Question: Of course we are dealing here with SDK 11 and above.
I intend to do something similar to this:

Next to each in that 'PopupMenu', I would like to place an .
I created an 'XML' file and placed it in '/menu':
'''
<menu xmlns:android="http://schemas.android.com/apk/res/android" >
<item
android:id="@+id/action_one"
android:title="Sync"
android:icon="@android:drawable/ic_popup_sync"
/>
<item
android:id="@+id/action_two"
android:title="About"
android:icon="@android:drawable/ic_dialog_info"
/>
</menu>
'''
As you noticed, in the xml file I am defining the icons I want, however, when the popup menu shows, it is showing them without the icons. What should I do to make those 2 icons appear?
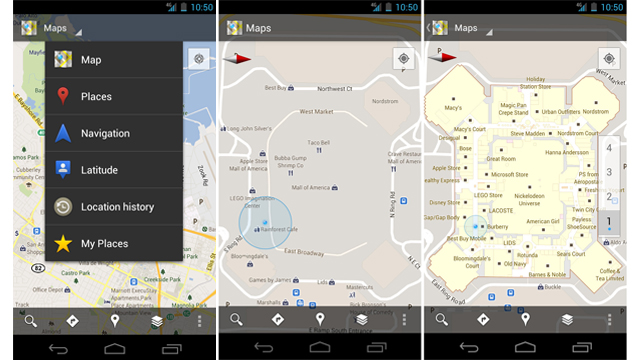
Answer: I would implement it otherwise:
Create a 'PopUpWindow' layout:
'''
<?xml version="1.0" encoding="utf-8"?>
<LinearLayout xmlns:android="http://schemas.android.com/apk/res/android"
android:id="@+id/llSortChangePopup"
android:layout_width="wrap_content"
android:layout_height="wrap_content"
android:background="@drawable/sort_popup_background"
android:orientation="vertical" >
<TextView
android:id="@+id/tvDistance"
android:layout_width="match_parent"
android:layout_height="wrap_content"
android:text="@string/distance"
android:layout_weight="1.0"
android:layout_marginLeft="20dp"
android:paddingTop="5dp"
android:gravity="center_vertical"
android:textColor="@color/my_darker_gray" />
<ImageView
android:layout_marginLeft="11dp"
android:layout_width="wrap_content"
android:layout_height="wrap_content"
android:src="@drawable/sort_popup_devider"
android:contentDescription="@drawable/sort_popup_devider"/>
<TextView
android:id="@+id/tvPriority"
android:layout_width="match_parent"
android:layout_height="wrap_content"
android:text="@string/priority"
android:layout_weight="1.0"
android:layout_marginLeft="20dp"
android:gravity="center_vertical"
android:clickable="true"
android:onClick="popupSortOnClick"
android:textColor="@color/my_black" />
<ImageView
android:layout_marginLeft="11dp"
android:layout_width="wrap_content"
android:layout_height="wrap_content"
android:src="@drawable/sort_popup_devider"
android:contentDescription="@drawable/sort_popup_devider"/>
<TextView
android:id="@+id/tvTime"
android:layout_width="match_parent"
android:layout_height="wrap_content"
android:text="@string/time"
android:layout_weight="1.0"
android:layout_marginLeft="20dp"
android:gravity="center_vertical"
android:clickable="true"
android:onClick="popupSortOnClick"
android:textColor="@color/my_black" />
<ImageView
android:layout_marginLeft="11dp"
android:layout_width="wrap_content"
android:layout_height="wrap_content"
android:src="@drawable/sort_popup_devider"
android:contentDescription="@drawable/sort_popup_devider"/>
<TextView
android:id="@+id/tvStatus"
android:layout_width="match_parent"
android:layout_height="wrap_content"
android:text="@string/status"
android:layout_weight="1.0"
android:layout_marginLeft="20dp"
android:gravity="center_vertical"
android:textColor="@color/my_black"
android:clickable="true"
android:onClick="popupSortOnClick"
android:paddingBottom="10dp"/>
</LinearLayout>
'''
and also create the 'PopUpWindow' in your 'Activity':
'''
// The method that displays the popup.
private void showStatusPopup(final Activity context, Point p) {
// Inflate the popup_layout.xml
LinearLayout viewGroup = (LinearLayout) context.findViewById(R.id.llStatusChangePopup);
LayoutInflater layoutInflater = (LayoutInflater) context.getSystemService(Context.LAYOUT_INFLATER_SERVICE);
View layout = layoutInflater.inflate(R.layout.status_popup_layout, null);
// Creating the PopupWindow
changeStatusPopUp = new PopupWindow(context);
changeStatusPopUp.setContentView(layout);
changeStatusPopUp.setWidth(LinearLayout.LayoutParams.WRAP_CONTENT);
changeStatusPopUp.setHeight(LinearLayout.LayoutParams.WRAP_CONTENT);
changeStatusPopUp.setFocusable(true);
// Some offset to align the popup a bit to the left, and a bit down, relative to button's position.
int OFFSET_X = -20;
int OFFSET_Y = 50;
//Clear the default translucent background
changeStatusPopUp.setBackgroundDrawable(new BitmapDrawable());
// Displaying the popup at the specified location, + offsets.
changeStatusPopUp.showAtLocation(layout, Gravity.NO_GRAVITY, p.x + OFFSET_X, p.y + OFFSET_Y);
}
'''
finally pop it up 'onClick' of a button or anything else:
'''
imTaskStatusButton.setOnClickListener(new OnClickListener()
{
public void onClick(View v)
{
int[] location = new int[2];
currentRowId = position;
currentRow = v;
// Get the x, y location and store it in the location[] array
// location[0] = x, location[1] = y.
v.getLocationOnScreen(location);
//Initialize the Point with x, and y positions
point = new Point();
point.x = location[0];
point.y = location[1];
showStatusPopup(TasksListActivity.this, point);
}
});
'''
A Good example for 'PopUpWindow':
<URL>